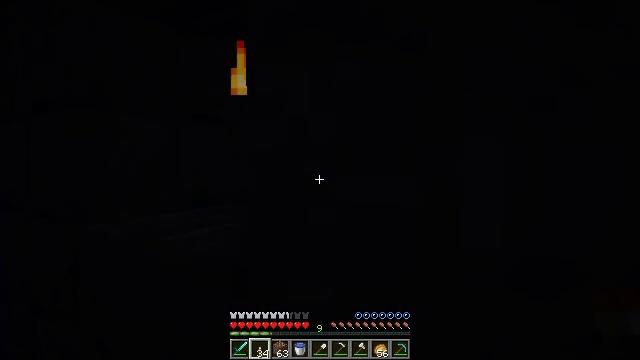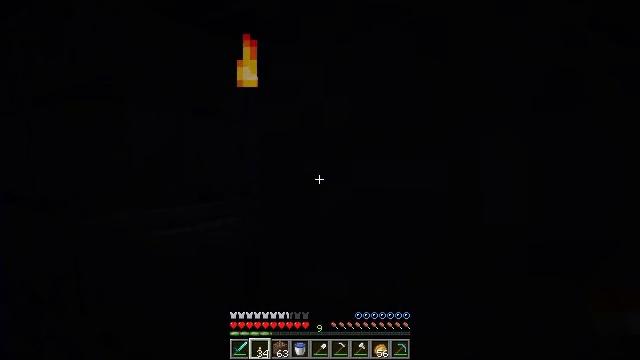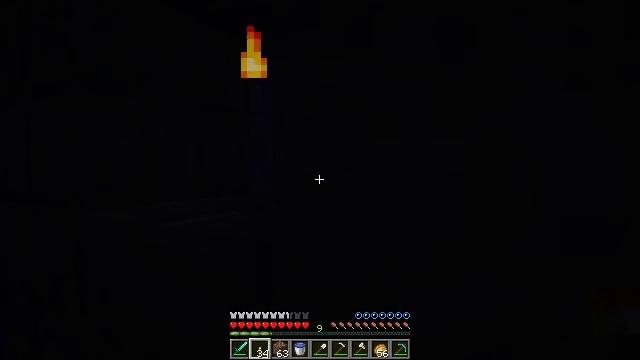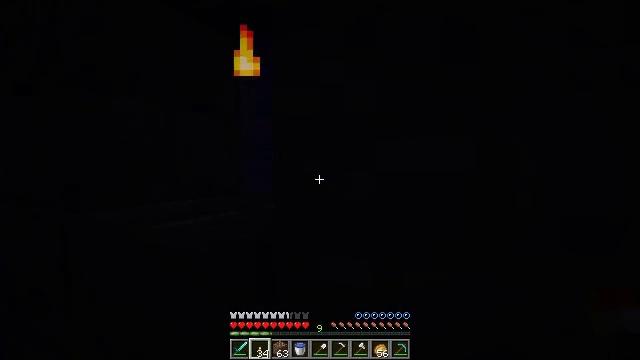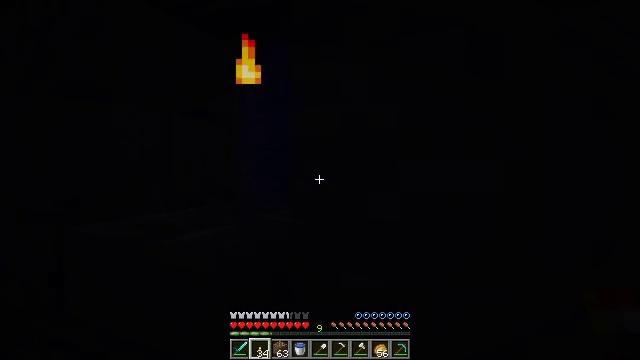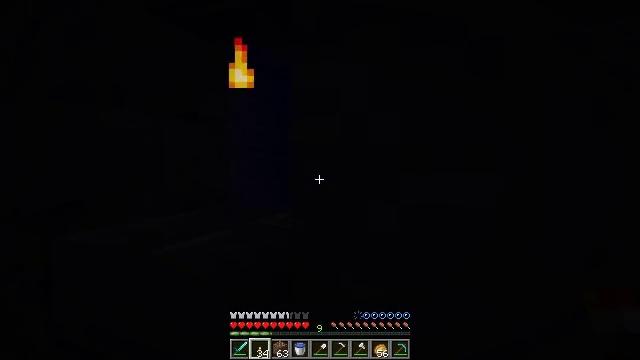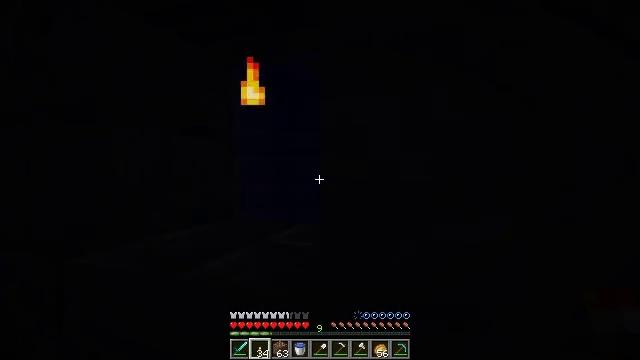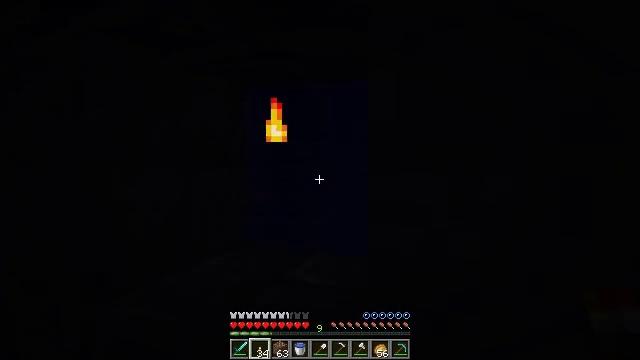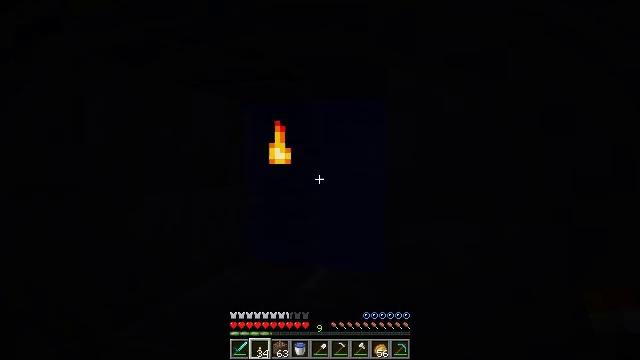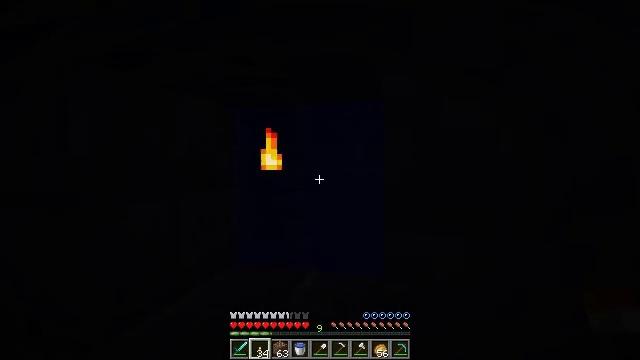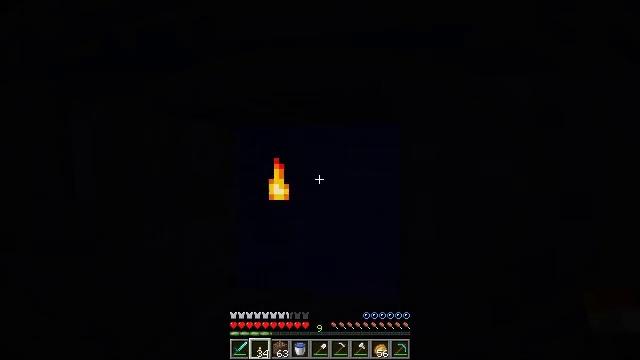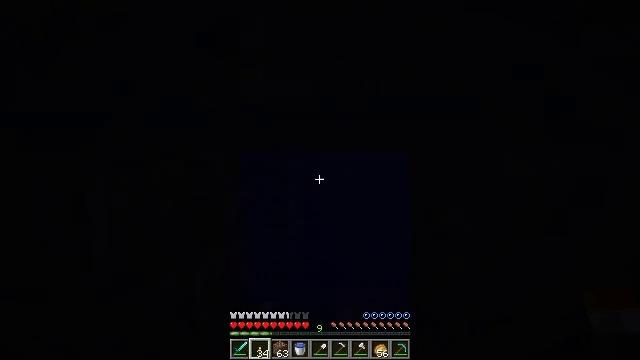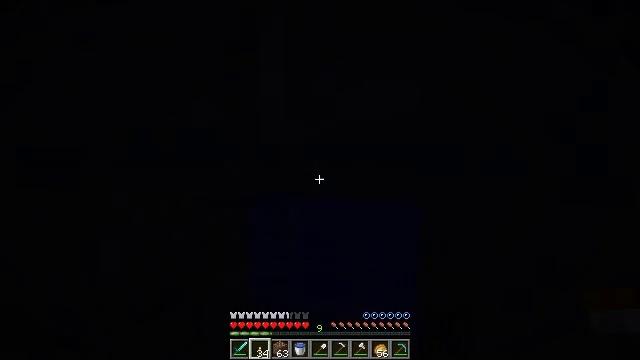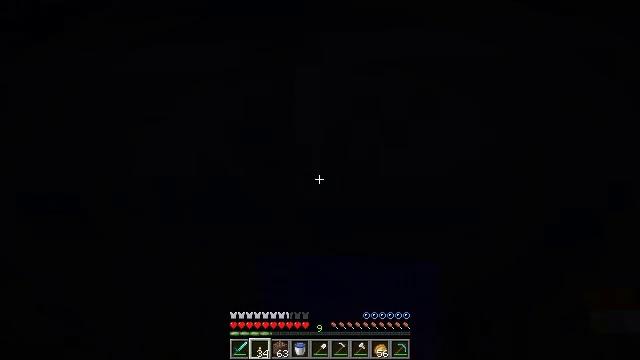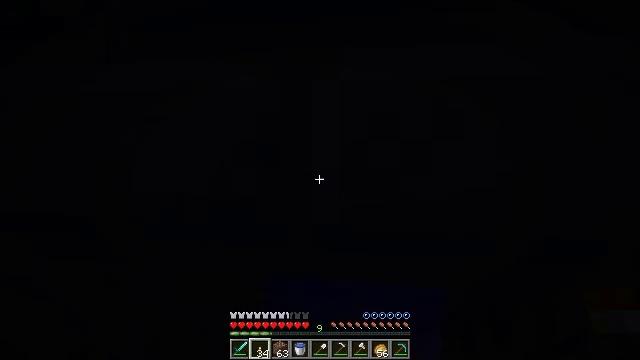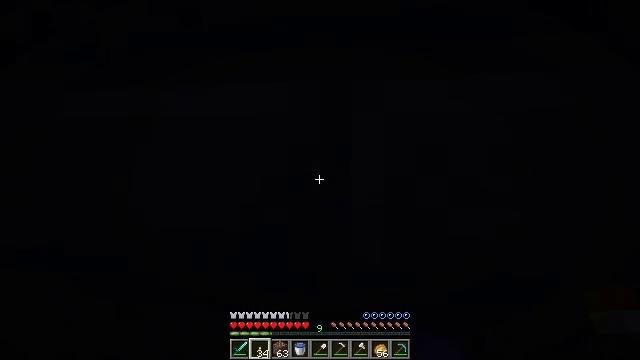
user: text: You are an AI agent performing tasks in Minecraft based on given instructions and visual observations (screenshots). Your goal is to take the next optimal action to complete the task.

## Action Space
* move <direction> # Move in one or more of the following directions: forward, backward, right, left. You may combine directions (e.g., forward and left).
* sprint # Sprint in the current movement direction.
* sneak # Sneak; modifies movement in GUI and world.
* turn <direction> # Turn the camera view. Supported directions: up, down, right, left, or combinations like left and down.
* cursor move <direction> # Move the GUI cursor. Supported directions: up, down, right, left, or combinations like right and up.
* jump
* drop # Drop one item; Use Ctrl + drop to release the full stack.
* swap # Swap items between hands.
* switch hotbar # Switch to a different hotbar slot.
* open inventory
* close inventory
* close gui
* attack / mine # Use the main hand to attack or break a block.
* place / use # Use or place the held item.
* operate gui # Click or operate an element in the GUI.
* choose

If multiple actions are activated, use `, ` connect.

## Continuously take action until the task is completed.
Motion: motion action
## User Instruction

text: Collect polished granite for building.
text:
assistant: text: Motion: move left
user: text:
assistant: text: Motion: move left, turn right
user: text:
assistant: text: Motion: move left, turn right, jump
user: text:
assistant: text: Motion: move left, turn right, jump
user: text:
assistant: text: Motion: move left, turn right, jump
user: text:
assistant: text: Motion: move left, turn right, jump
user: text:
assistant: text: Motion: move left, turn right, jump
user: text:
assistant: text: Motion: move forward and move left, turn right, jump
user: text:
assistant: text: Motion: move forward and move left, turn right, jump
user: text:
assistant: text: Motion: move forward and move left, turn right, jump
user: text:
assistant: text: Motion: move forward and move left, turn right, jump
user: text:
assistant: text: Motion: move forward and move left
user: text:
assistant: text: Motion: move forward and move left
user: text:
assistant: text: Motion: move forward and move left
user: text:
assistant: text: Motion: move forward
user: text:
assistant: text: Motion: move forward
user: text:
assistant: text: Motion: no_op
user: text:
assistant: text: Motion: move right, turn down
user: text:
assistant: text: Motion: move right
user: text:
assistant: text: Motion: move right
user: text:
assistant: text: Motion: move right, turn right and down
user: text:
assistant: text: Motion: move right, turn right and down
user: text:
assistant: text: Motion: move right, turn right and down
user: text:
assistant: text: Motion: move right, turn right
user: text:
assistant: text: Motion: move forward and move right, turn right
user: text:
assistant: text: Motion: move forward and move right, jump
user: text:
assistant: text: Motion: move forward and move right, jump
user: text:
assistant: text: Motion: move forward and move right, jump
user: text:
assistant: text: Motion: move forward and move right, jump
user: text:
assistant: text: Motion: move forward and move right, jump